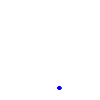
Particle: kaon